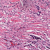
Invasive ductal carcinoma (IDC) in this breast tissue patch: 1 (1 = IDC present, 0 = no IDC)